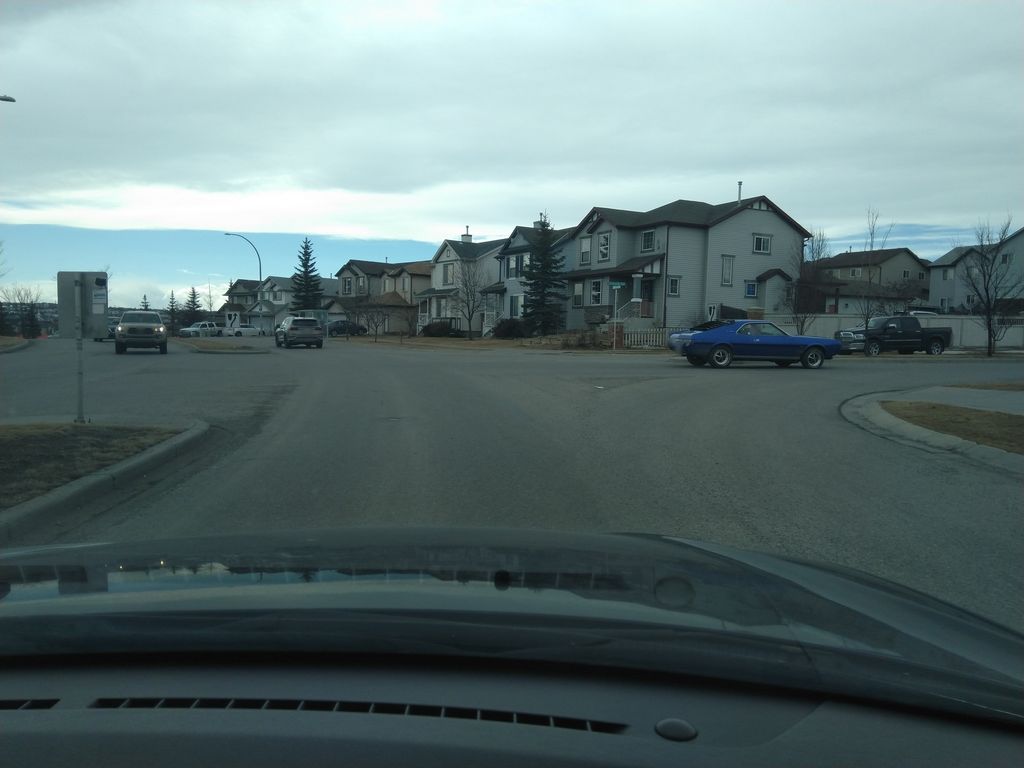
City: calgary